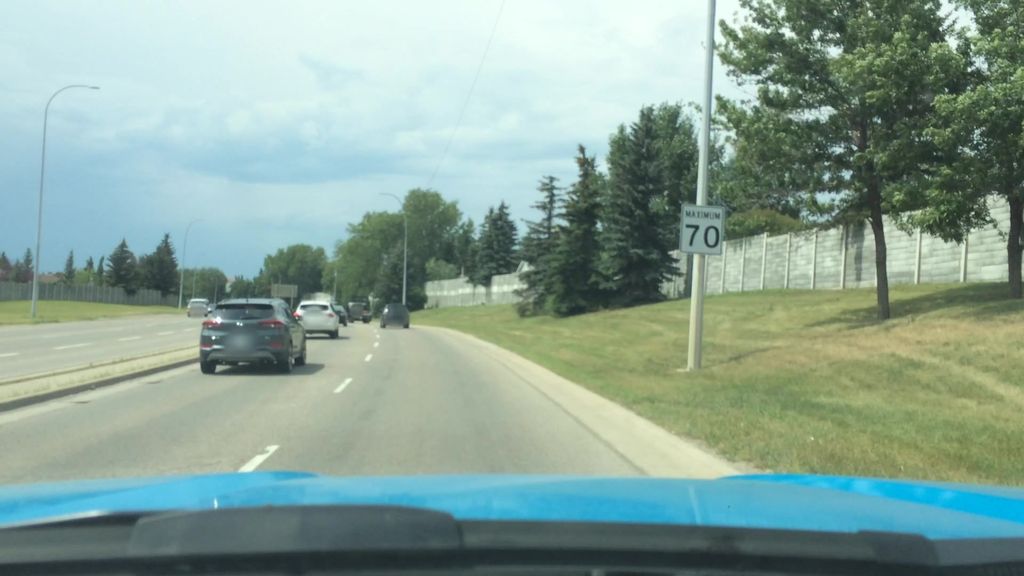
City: calgary